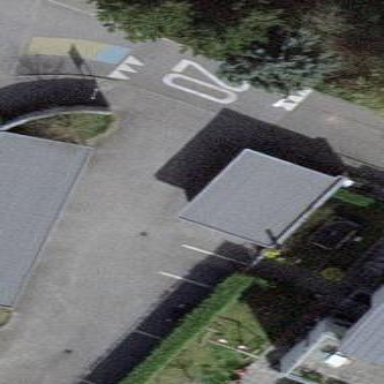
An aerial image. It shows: View of roof of building.